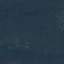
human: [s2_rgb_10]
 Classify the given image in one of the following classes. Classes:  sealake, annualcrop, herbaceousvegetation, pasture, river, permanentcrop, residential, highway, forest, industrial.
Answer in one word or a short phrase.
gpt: Forest